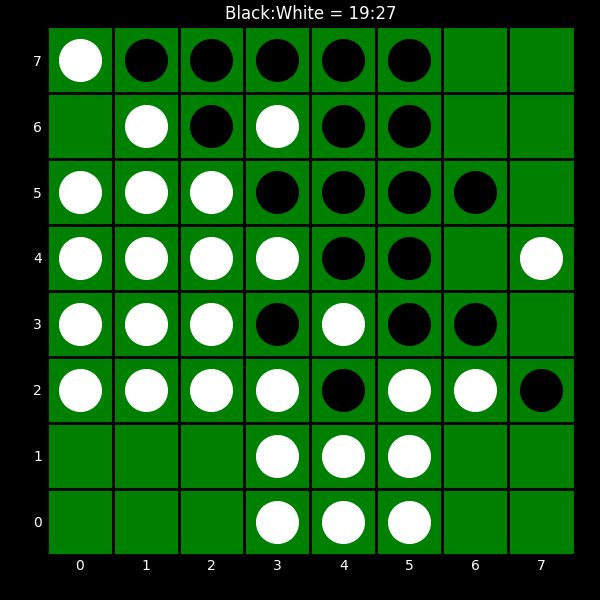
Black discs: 19
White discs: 27